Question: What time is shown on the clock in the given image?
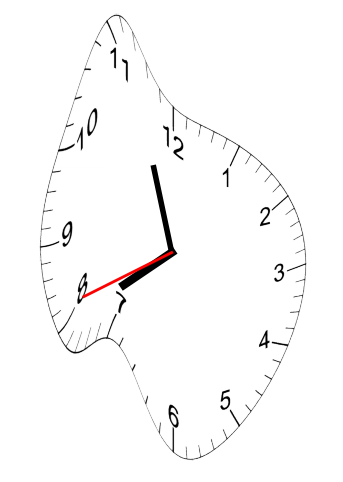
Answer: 07:56:41